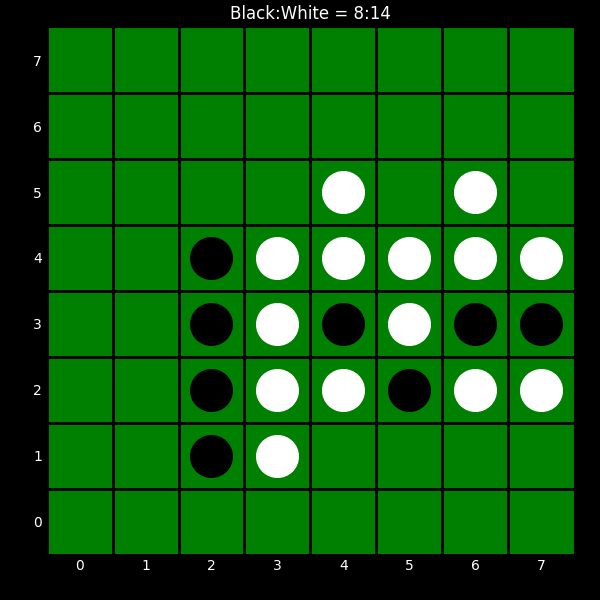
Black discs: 8
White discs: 14